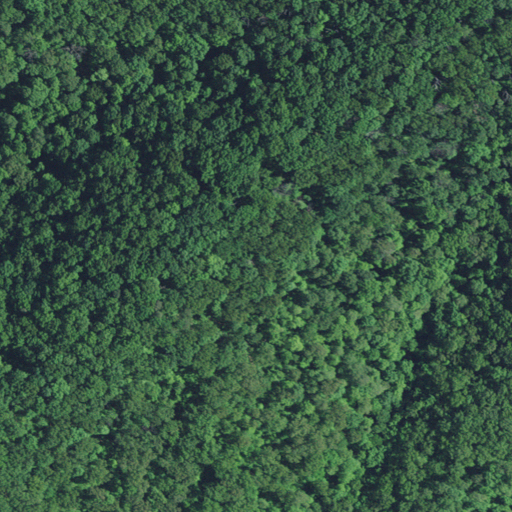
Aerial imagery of valley in Kentucky named Cucumber Hollow containing only deciduous forest